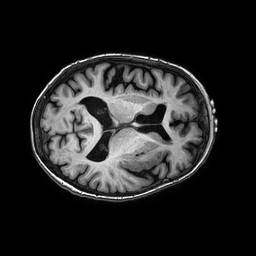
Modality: T1w
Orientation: axial
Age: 72
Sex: female
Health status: ill
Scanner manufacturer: philips
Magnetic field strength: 3 T
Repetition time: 0.006699 s
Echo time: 0.003005 s